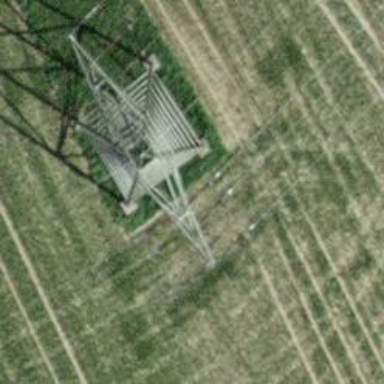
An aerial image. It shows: Lattice structure tower.